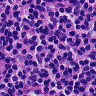
Metastatic tissue present: no